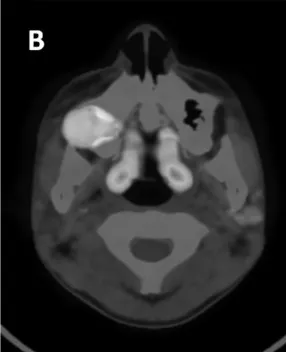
FDG-PET images. (C) No abnormal uptake, which would indicate distant metastasis, was observed on FDG-PET images. FDG-PET, 18F-fluorodeoxyglucose-positron emission tomography; CT, computed tomography.
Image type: radiology (ct)